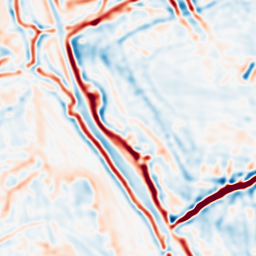
Category: multiscale
Decomposition family: log
Decomposition parameters: sigma: 3
Upsampling method: sinc_hamming
Upsampling parameters: scale: 2
kernel_size: 16
Upsampling scale: 2